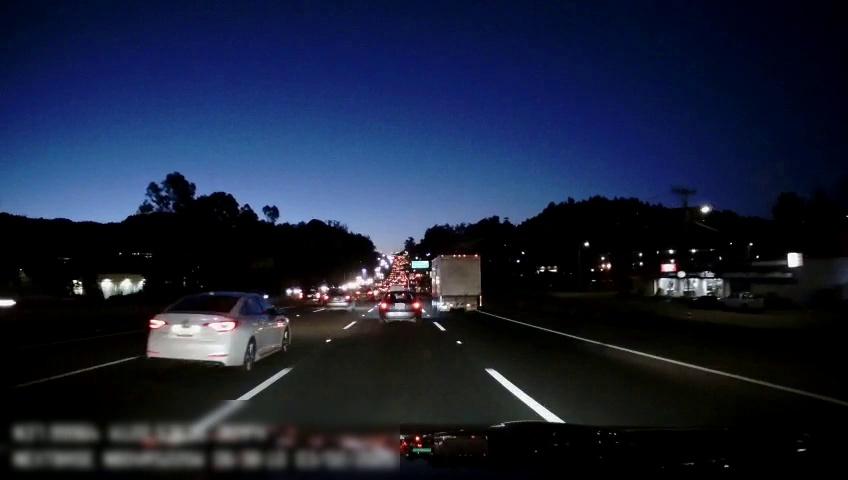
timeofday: Night
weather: Other
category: Drivable Space
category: Vehicles | Car
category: Vehicles | Car
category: Vehicles | Car
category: Vehicles | Truck
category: Vehicles | Car
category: Vehicles | Car
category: Vehicles | Car
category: Lanes | Alternate Lane
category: Lanes | Current Lane
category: Lanes | Current Lane
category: Lanes | Alternate Lane
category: Lanes | Alternate Lane
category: Traffic | Signs